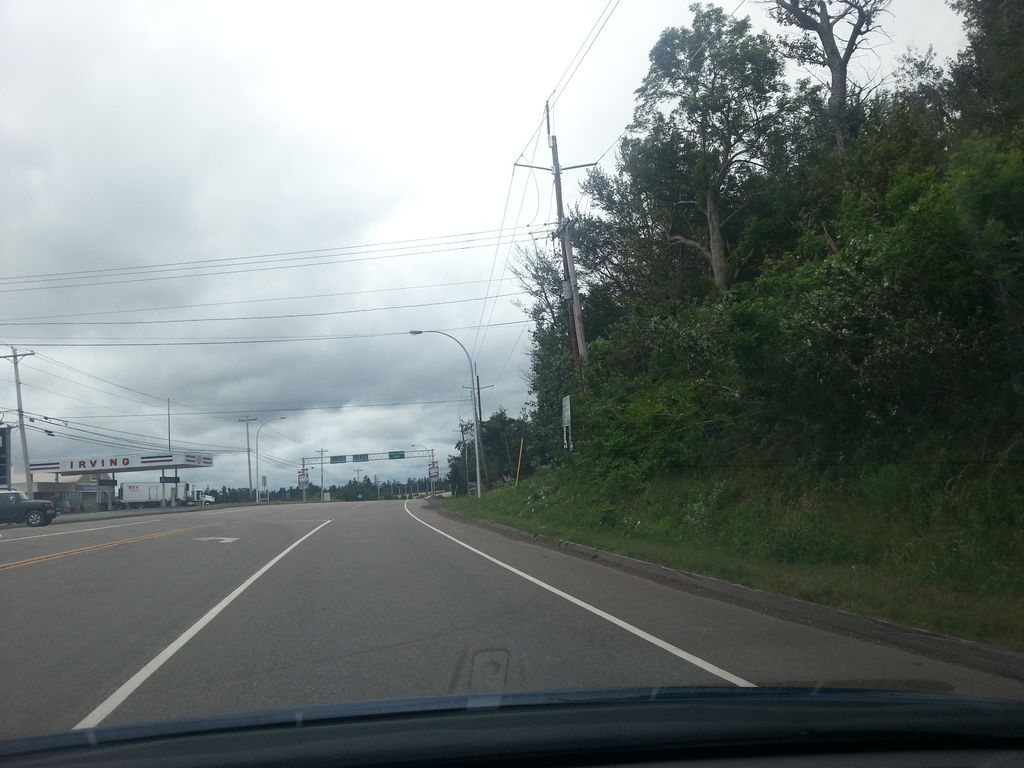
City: charlottetown